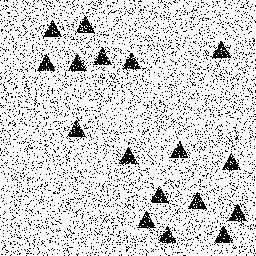
Squares: 0
Triangles: 17
Stars: 0
Total shapes: 17